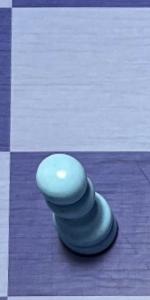
Label: Pawn_White